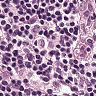
Metastatic tissue present: no